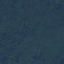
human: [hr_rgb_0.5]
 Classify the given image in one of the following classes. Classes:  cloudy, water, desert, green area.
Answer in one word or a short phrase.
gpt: green area